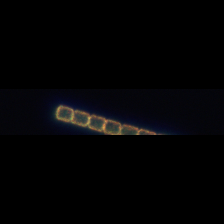
Taxon: Lauderia_Hemiaulus
Group: Diatoms